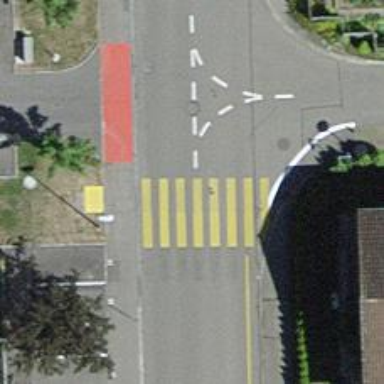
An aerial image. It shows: Uncontrolled zebra crossing.